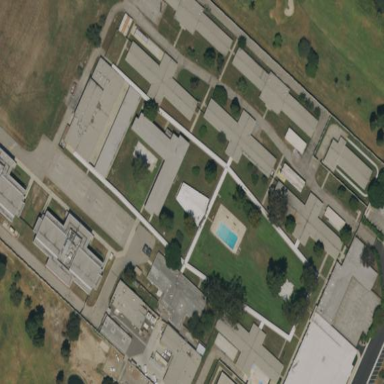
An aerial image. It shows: Prison.